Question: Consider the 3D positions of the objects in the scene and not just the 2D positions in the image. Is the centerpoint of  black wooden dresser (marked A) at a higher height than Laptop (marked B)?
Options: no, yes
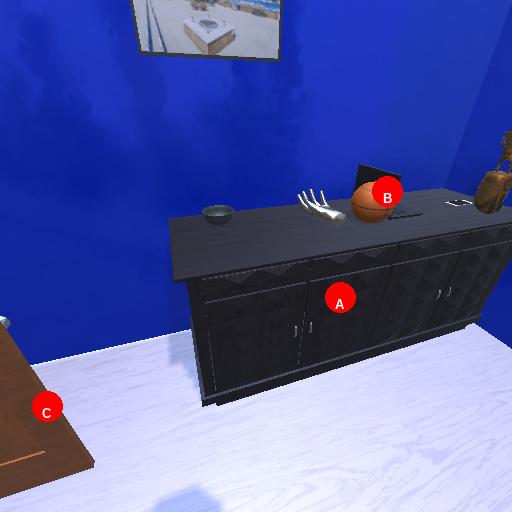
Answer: no